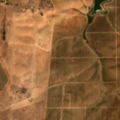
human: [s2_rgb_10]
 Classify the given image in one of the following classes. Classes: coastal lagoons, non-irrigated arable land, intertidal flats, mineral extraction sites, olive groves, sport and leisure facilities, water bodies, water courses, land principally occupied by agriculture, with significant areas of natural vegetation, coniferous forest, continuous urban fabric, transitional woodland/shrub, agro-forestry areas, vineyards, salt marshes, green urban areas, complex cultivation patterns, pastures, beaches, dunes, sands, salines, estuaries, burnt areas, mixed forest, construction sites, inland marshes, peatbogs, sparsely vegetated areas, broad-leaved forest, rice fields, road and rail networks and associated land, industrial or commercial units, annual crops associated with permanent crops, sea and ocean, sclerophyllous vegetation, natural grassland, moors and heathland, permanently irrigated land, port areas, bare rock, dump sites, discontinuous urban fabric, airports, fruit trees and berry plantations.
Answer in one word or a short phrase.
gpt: non-irrigated arable land, olive groves